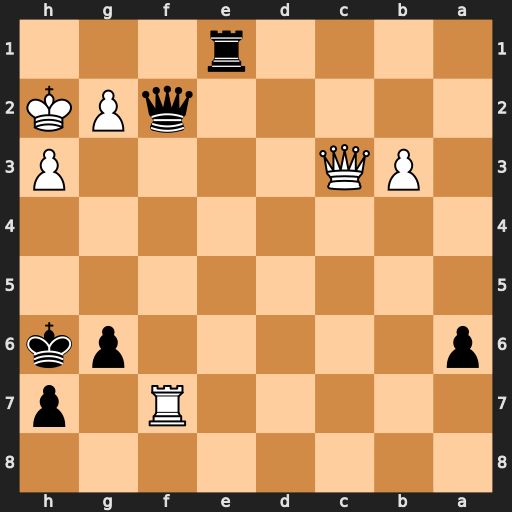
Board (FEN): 8/5R1p/p5pk/8/8/1PQ4P/5qPK/4r3
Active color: b
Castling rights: -
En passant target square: -
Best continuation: Qg1+ Kg3 Re3+ Qxe3+ Qxe3+